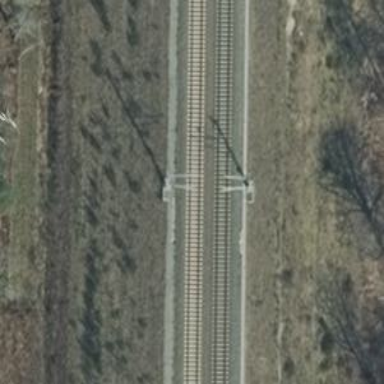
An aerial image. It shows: Railway milestone with catenary mast.